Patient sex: M
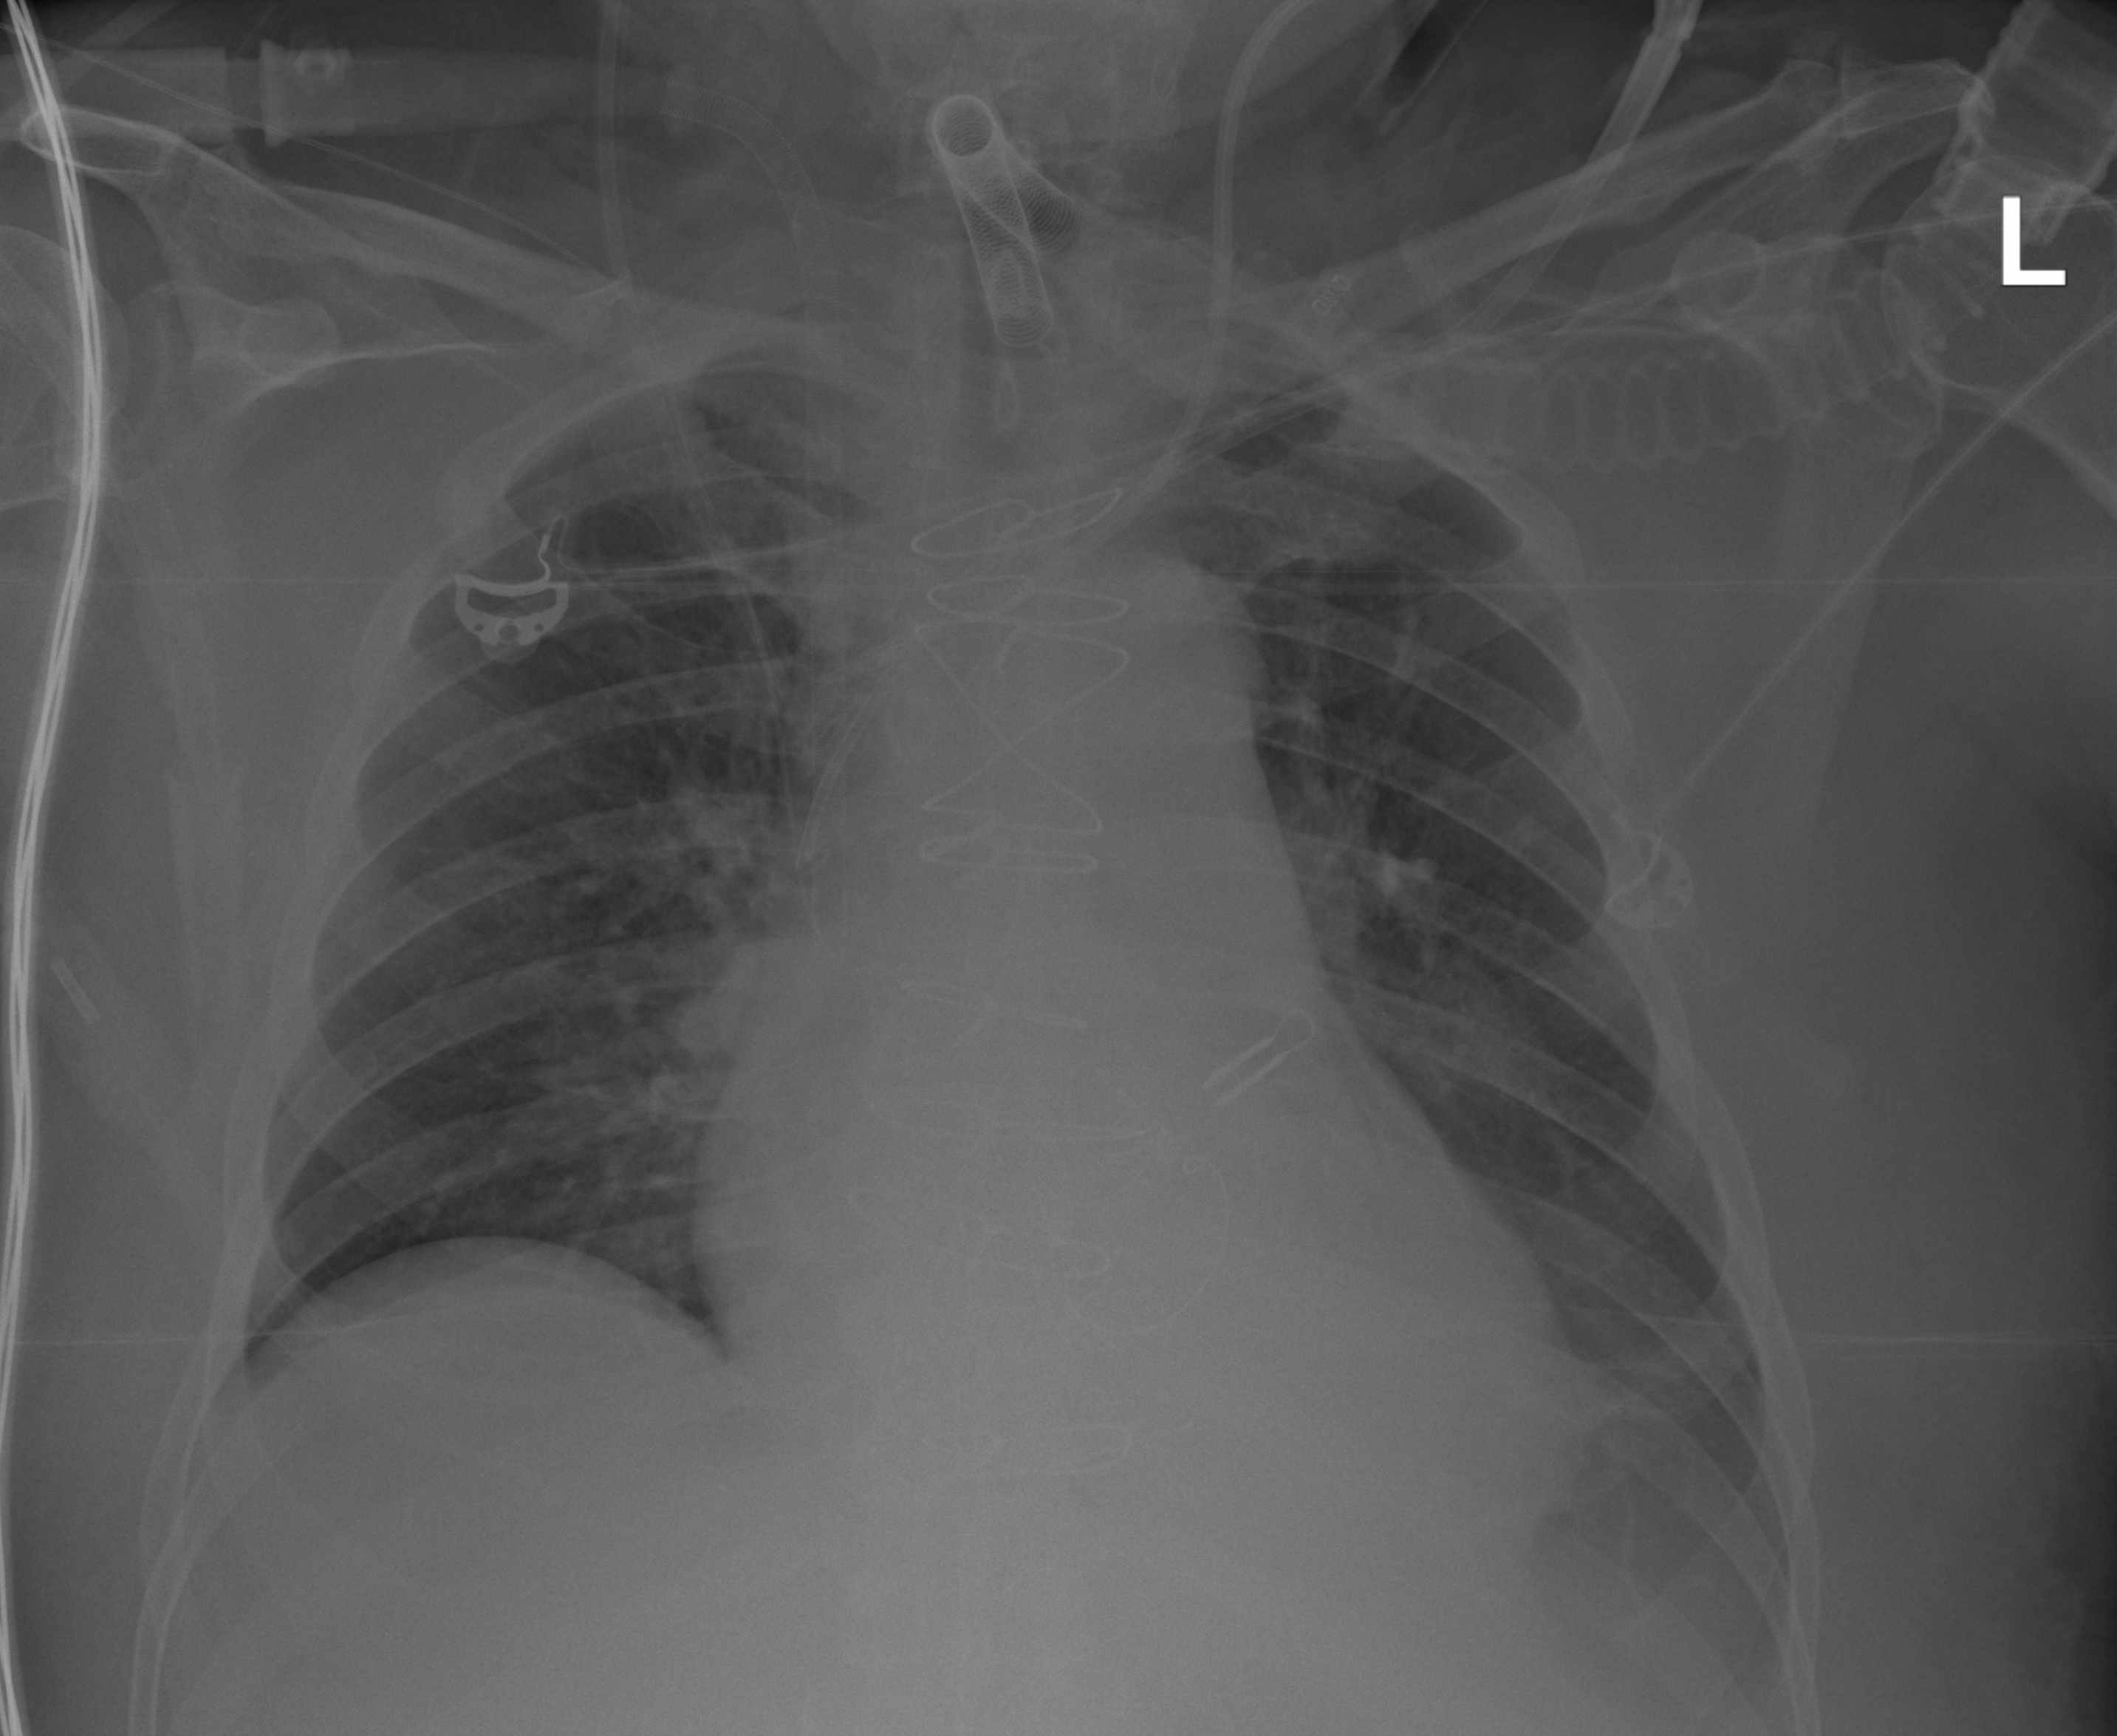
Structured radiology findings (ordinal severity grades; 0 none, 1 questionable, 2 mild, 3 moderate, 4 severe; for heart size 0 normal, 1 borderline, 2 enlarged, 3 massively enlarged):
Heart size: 2
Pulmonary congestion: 2
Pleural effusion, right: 0
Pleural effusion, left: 2
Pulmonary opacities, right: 0
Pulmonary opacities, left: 0
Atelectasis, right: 0
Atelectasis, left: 2